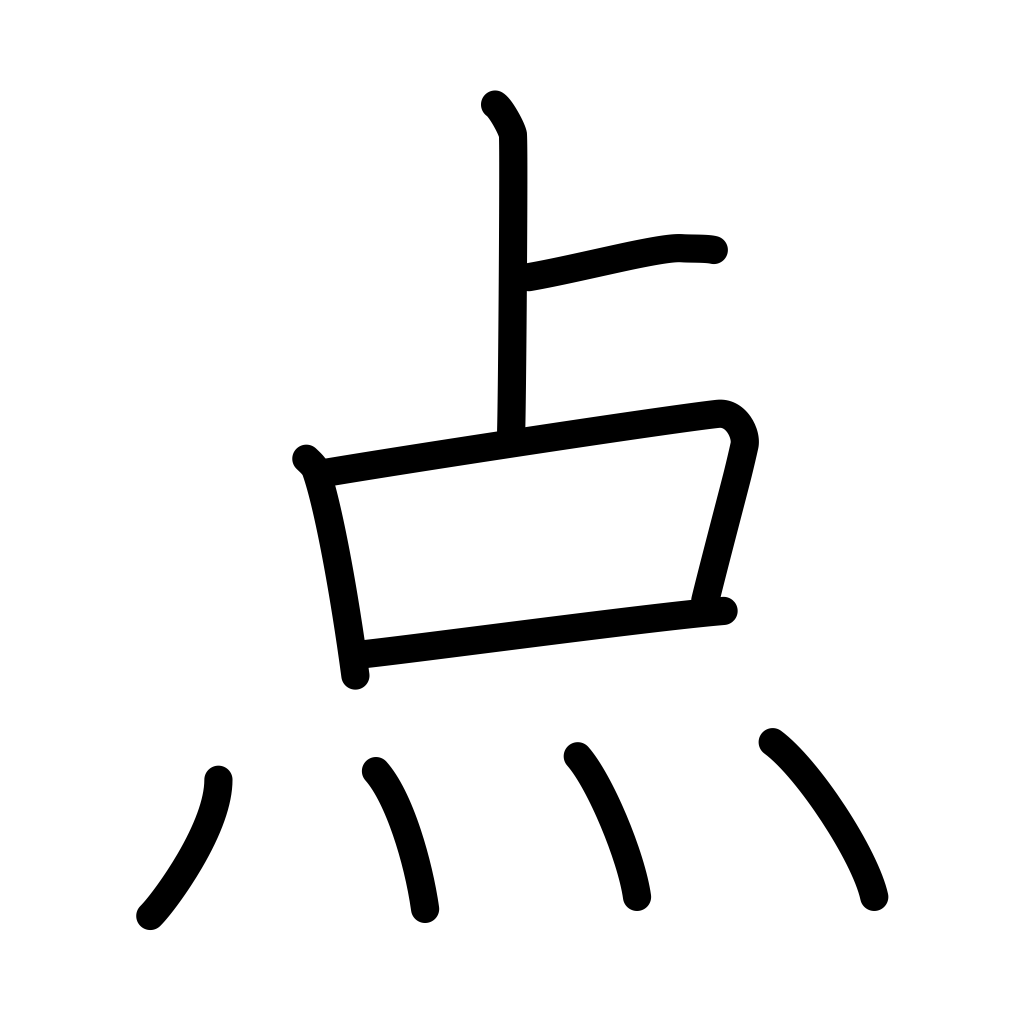
Meaning: spot, point, mark, speck, decimal point